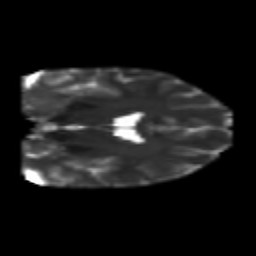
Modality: T2w
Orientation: coronal
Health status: healthy
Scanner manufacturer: philips
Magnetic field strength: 3 T
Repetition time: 6.964 s
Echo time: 0.092 s